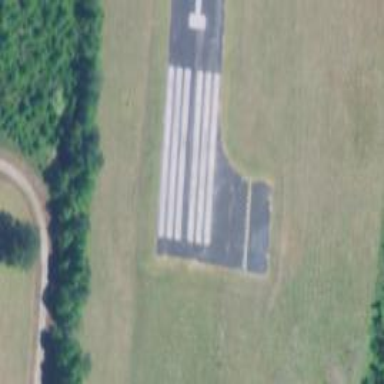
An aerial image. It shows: Image of taxiway at airport.